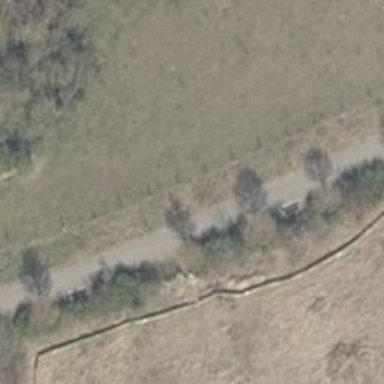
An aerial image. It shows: Footway.